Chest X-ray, AP view. Patient: 49 years old, sex F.
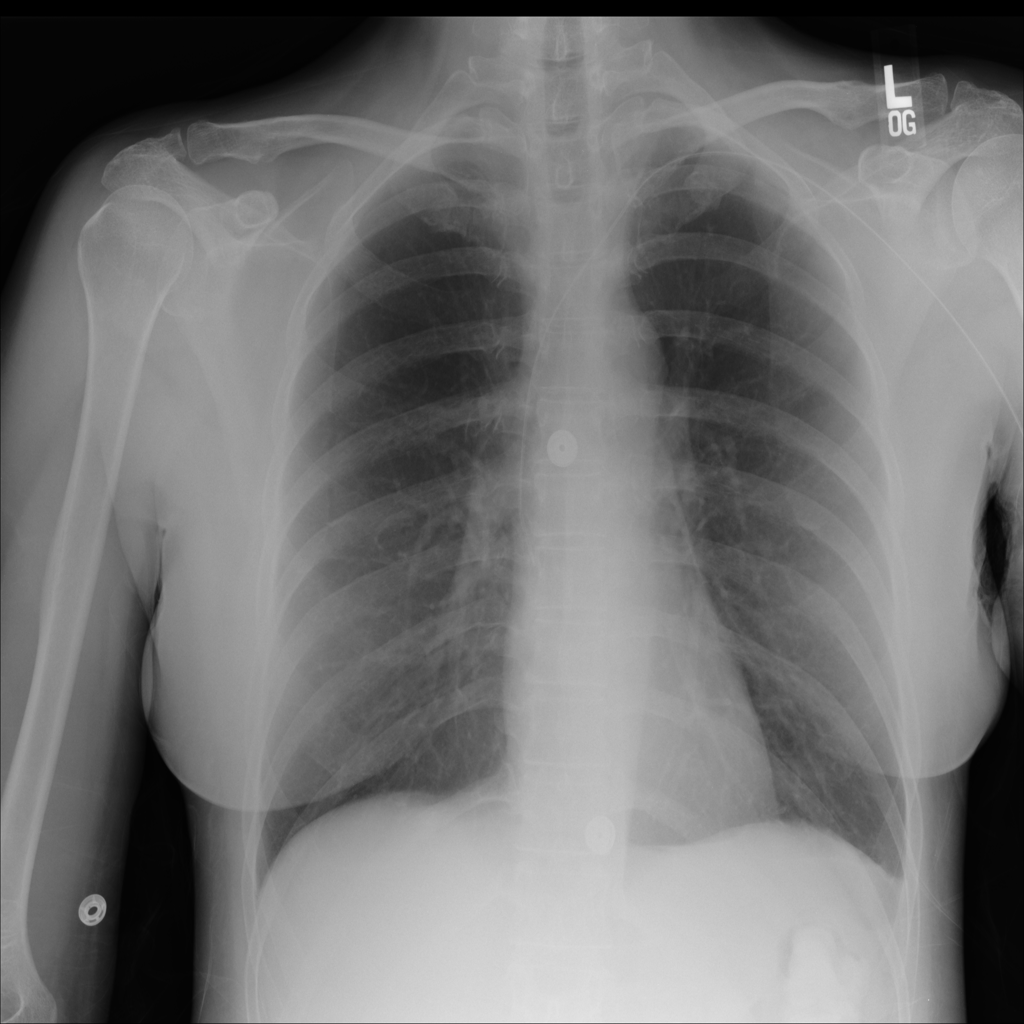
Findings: No Finding